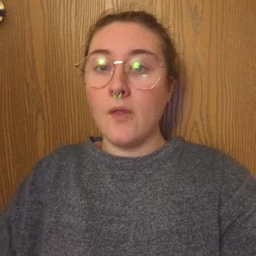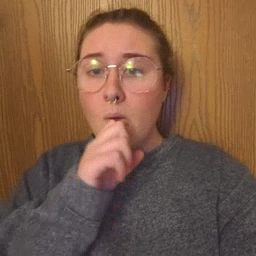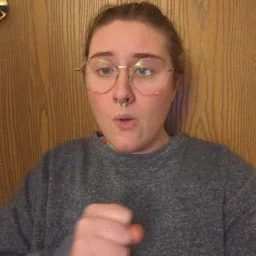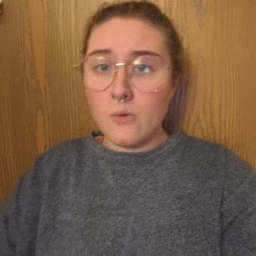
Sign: old